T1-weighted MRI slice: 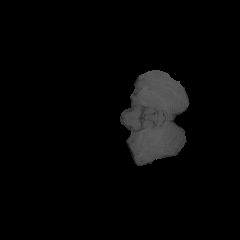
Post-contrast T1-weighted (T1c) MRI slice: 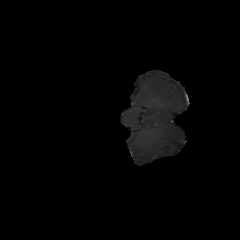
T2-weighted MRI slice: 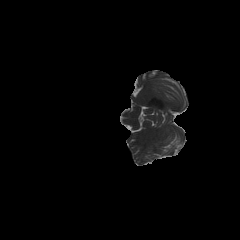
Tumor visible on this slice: no